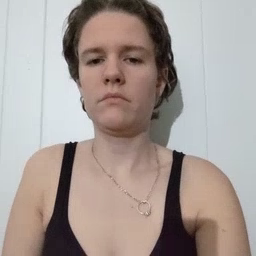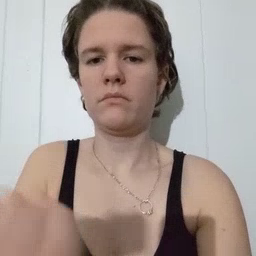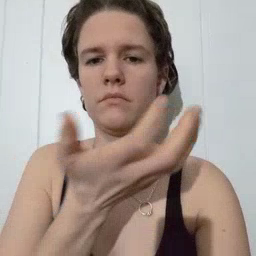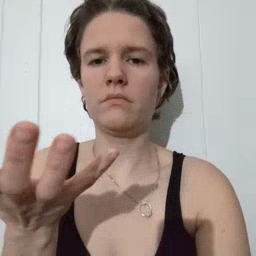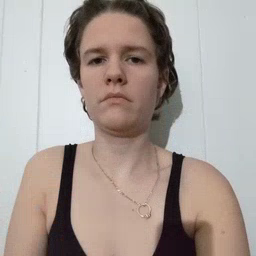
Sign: every